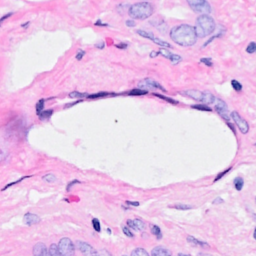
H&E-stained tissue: Breast